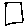
Label: square